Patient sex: F
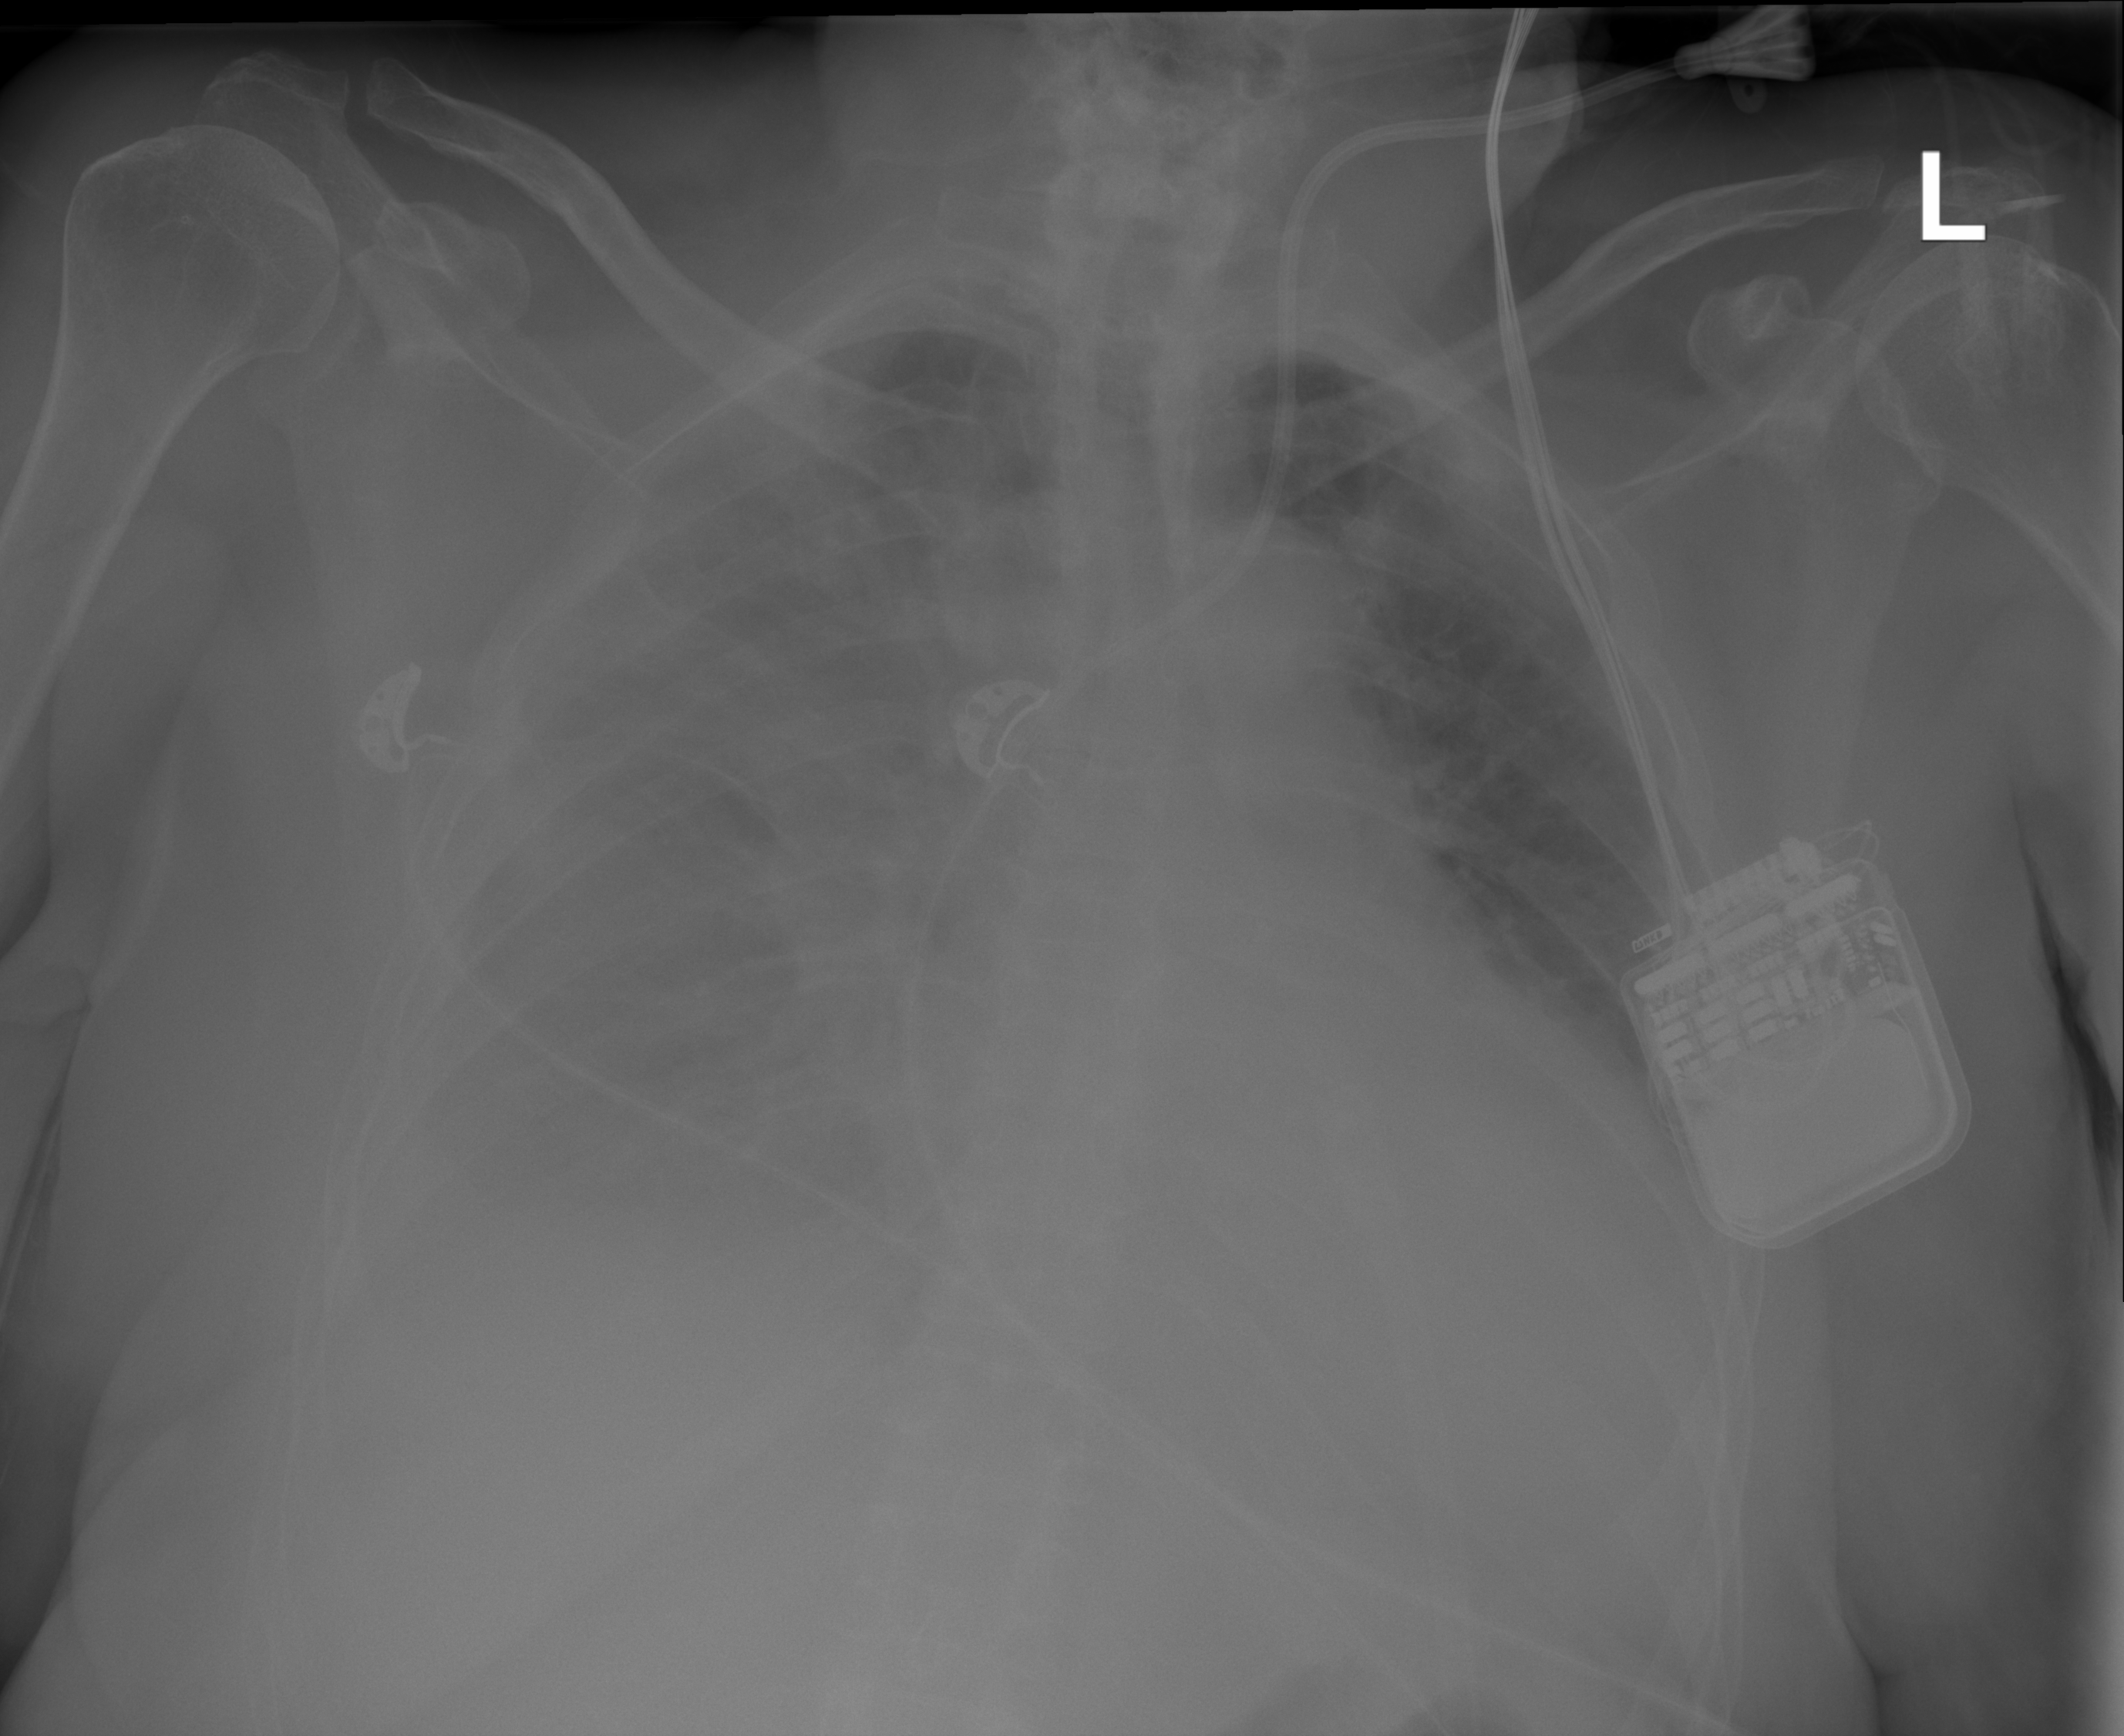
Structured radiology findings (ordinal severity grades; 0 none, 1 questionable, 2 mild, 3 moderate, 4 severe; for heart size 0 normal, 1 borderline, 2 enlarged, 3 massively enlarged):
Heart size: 2
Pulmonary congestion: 2
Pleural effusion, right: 3
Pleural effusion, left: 2
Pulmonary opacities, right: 0
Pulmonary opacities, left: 0
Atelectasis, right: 2
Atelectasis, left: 2